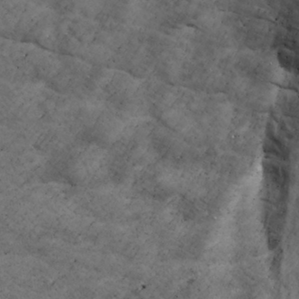
Label: non_frost